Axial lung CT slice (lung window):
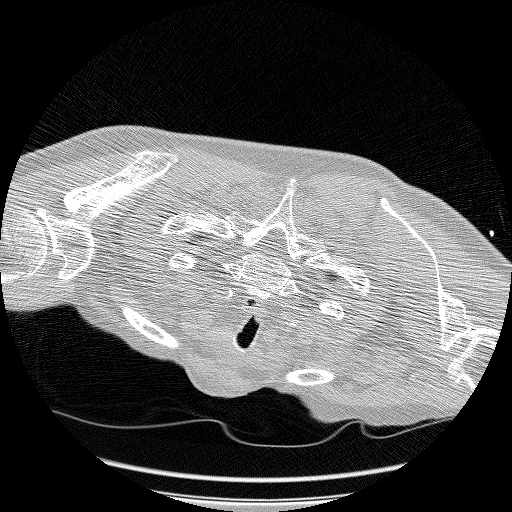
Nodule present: no